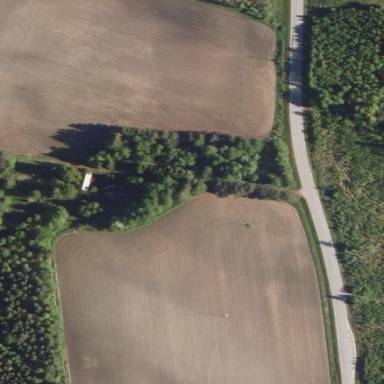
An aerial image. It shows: Farmyard area.